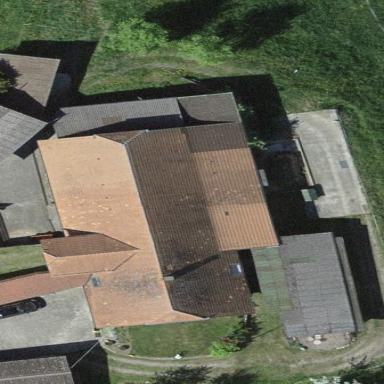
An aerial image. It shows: Farm building.